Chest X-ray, PA view. Patient: 47 years old, sex M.
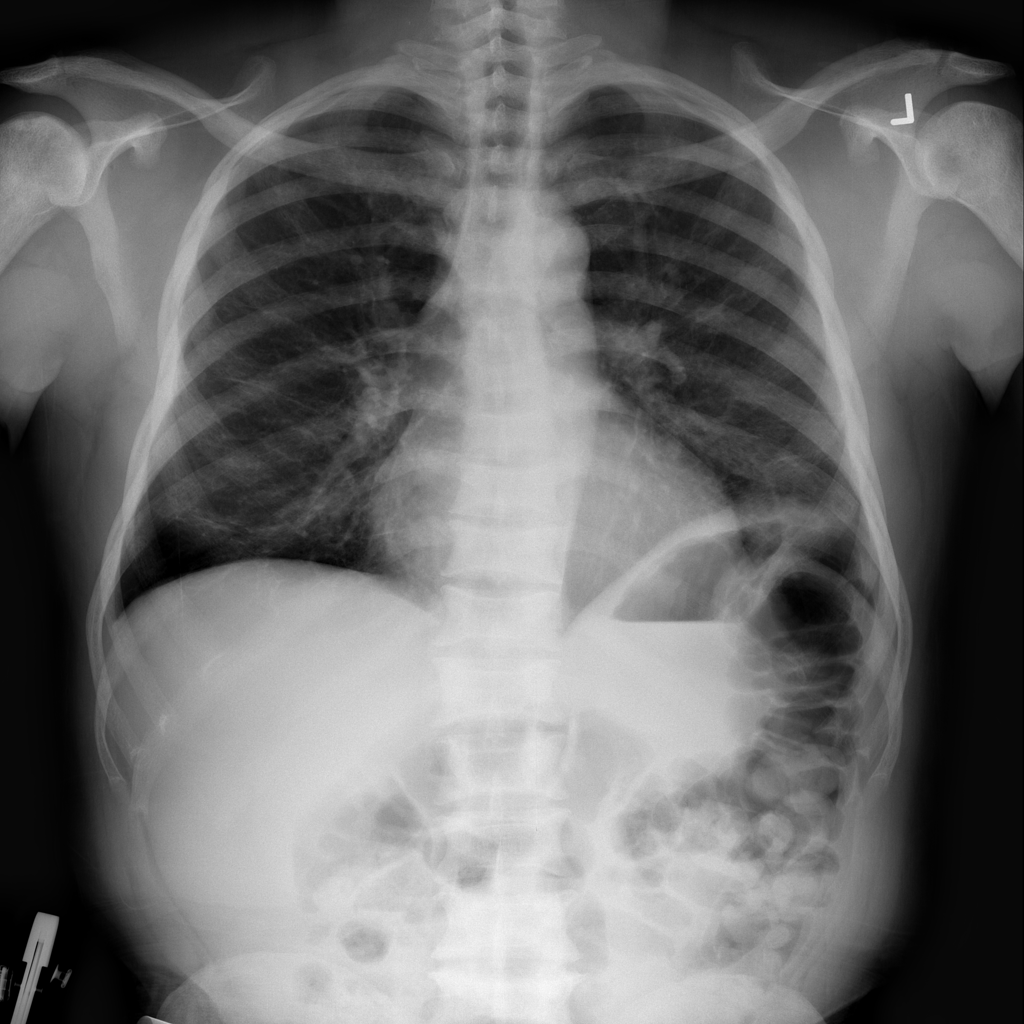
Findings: Cardiomegaly